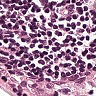
Metastatic tissue present: no